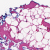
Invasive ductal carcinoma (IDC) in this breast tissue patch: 0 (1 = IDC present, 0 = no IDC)